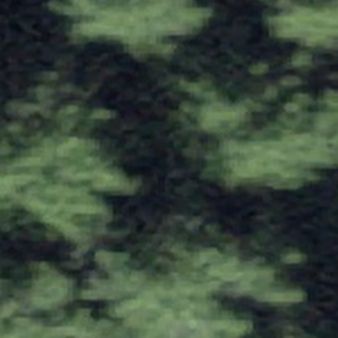
Label: other